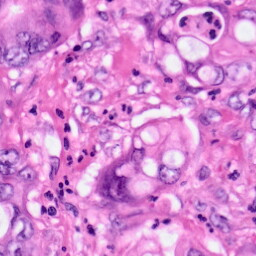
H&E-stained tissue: Pancreatic